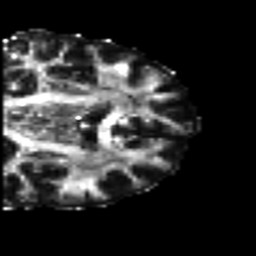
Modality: FA
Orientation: coronal
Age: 45
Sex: female
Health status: ill
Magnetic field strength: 3 T
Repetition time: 8.4 s
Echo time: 0.0926 s